Question: I have a table like this:

I want to change the background color of the cells with the prices when i click on them (such as 'addClass(on)' ), as you can see on the bottom-left corner, and also change the background color of the other cells too (such as 'addClass(off)' ).
I don't want the other cells being effected (the ones with text and also different colors).
I also need to get the id of the row which the clicked cell belongs.
Here is the structure of a row.
'''
<tr class="taksit" id="tek">
<td><b>Tek Cekim</b></td>
<td><?=$sontutar?> TL</td>
<td><?=$sontutar?> TL</td>
<td><?=$sontutar?> TL</td>
<td><?=$sontutar?> TL</td>
<td><?=$sontutar?> TL</td>
<td><?=$sontutar?> TL</td>
<td><?=$sontutar?> TL</td>
</tr>
'''
I have tried a few tricks found on here, but not able to do it.
Any idea how can I do this?
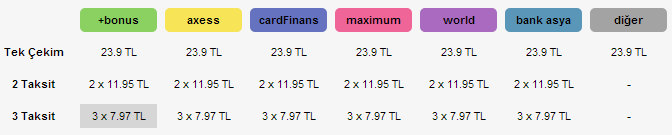
Answer: '''
$('table#uniqueID tbody td').on('click',function() {
$(this).closest('tbody').find('td').removeClass('highlight');
$(this).addClass('highlight');
});
'''